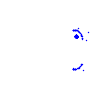
Particle: pion